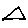
Label: triangle